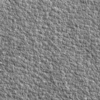
Label: not_dusty